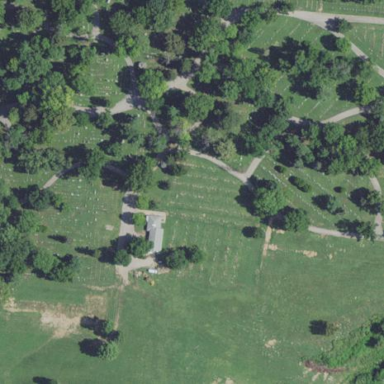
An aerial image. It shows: Cemetery.